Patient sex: F
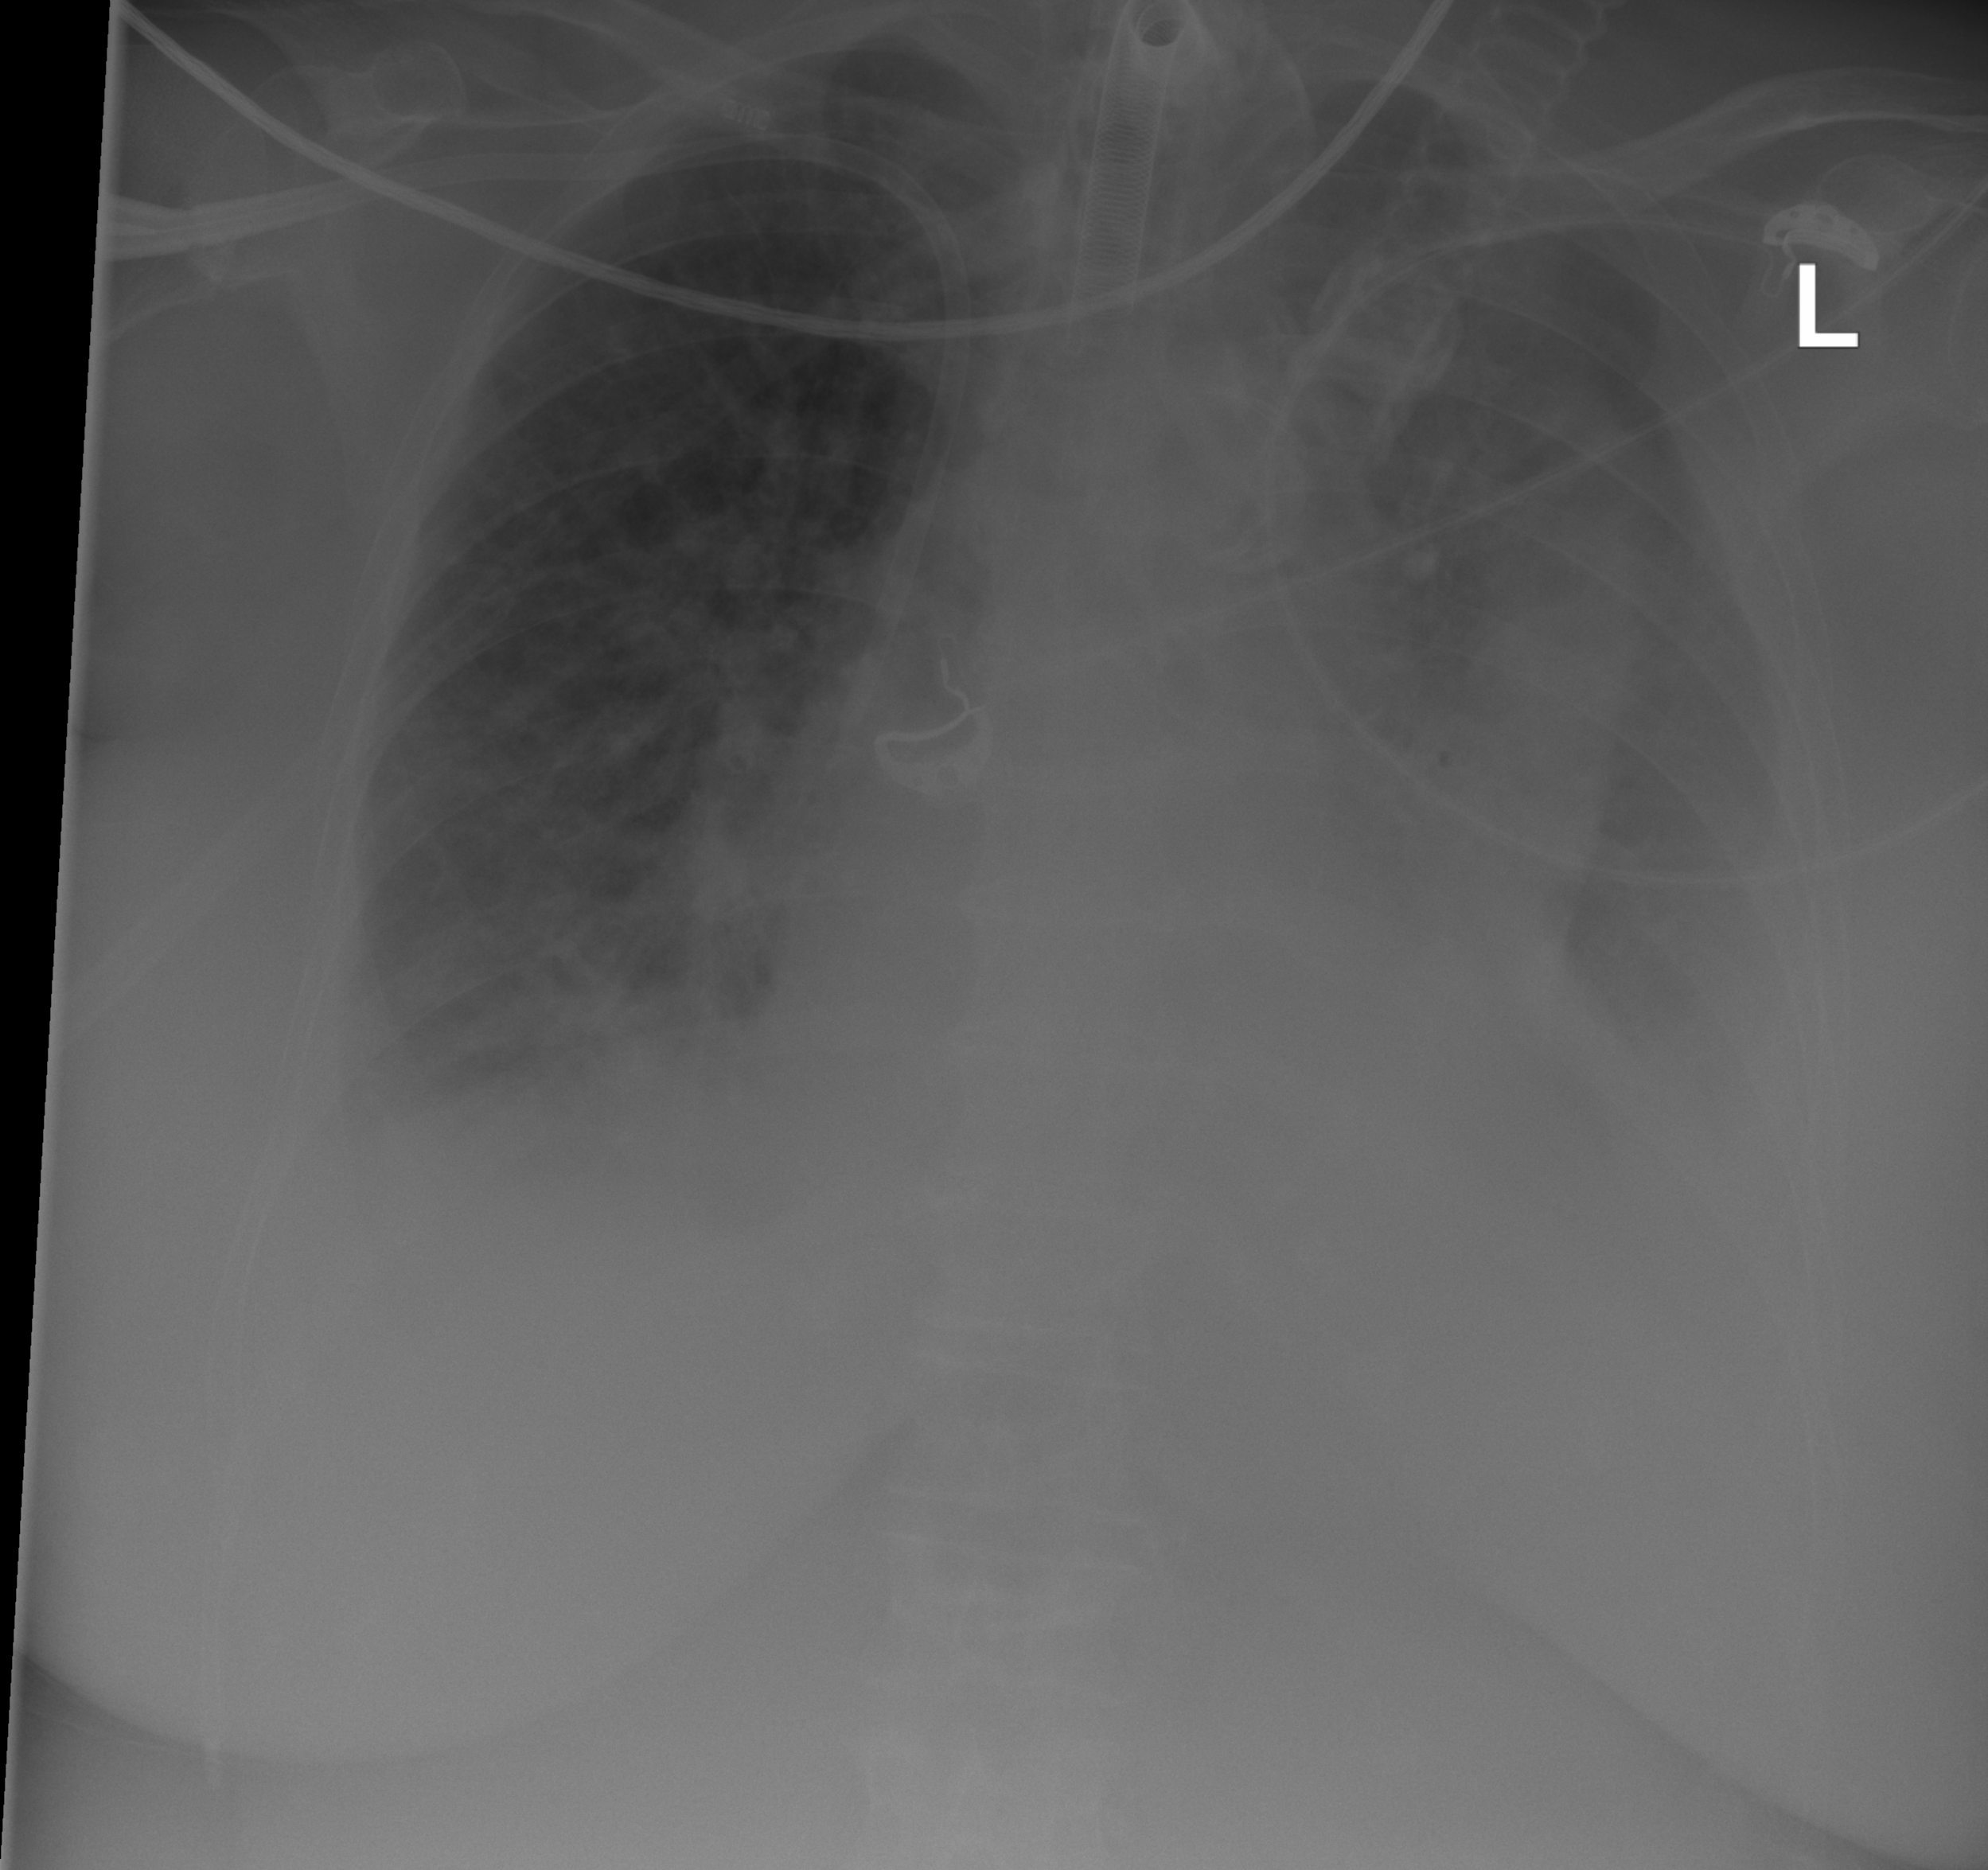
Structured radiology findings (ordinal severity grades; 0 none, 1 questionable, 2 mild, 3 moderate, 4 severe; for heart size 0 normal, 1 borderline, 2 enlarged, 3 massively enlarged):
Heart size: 2
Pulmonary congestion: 2
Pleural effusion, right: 2
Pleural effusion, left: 3
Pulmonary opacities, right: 2
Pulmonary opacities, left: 0
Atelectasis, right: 2
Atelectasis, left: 2